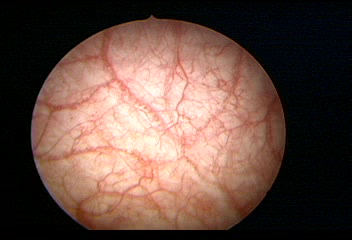
Modality: WLC
Class: Normal mucosa
Bladder cancer association: No